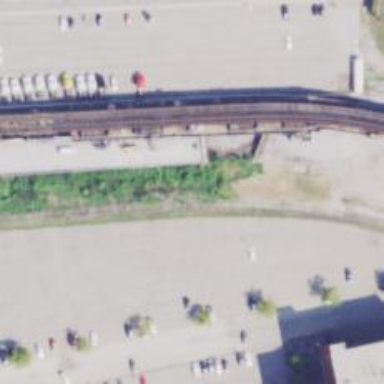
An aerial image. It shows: Disused railway yard.